【题型】填空题　【知识点】解析几何　【难度】easy
设$P$是以$F$为焦点的抛物线$y^2=4x$上的动点，$Q$是圆$(x-4)^2+y^2=1$上的动点，则$|PF|+|PQ|$的最小值为\_\_\_\_.

\vspace{0.2cm}
【解答】

\noindent \textbf{【答案】} $\boldsymbol{4}$

\vspace{0.2cm}
\noindent \textbf{【分析】} 根据抛物线的定义和圆的性质，转化成三点一线，即可求出最小值.

\vspace{0.2cm}
\noindent \textbf{【详解】} 根据题意，抛物线$y^2=4x$的准线为$x=-1$，设点$P$到准线的距离为$d$，则$|PF|=d$，

设圆心为点$D(4,0)$，则点$D$到准线的距离为$5$，

结合图象可知，$|PF|+|PQ|\geq |PF|+|PD|-1=d+|PD|-1\geq 5-1=4$，

当且仅当点$P$与点$O$重合，$P,Q,D$三点共线且点$Q$在$P,D$之间时，等号成立.

故答案为：$\boldsymbol{4}$.

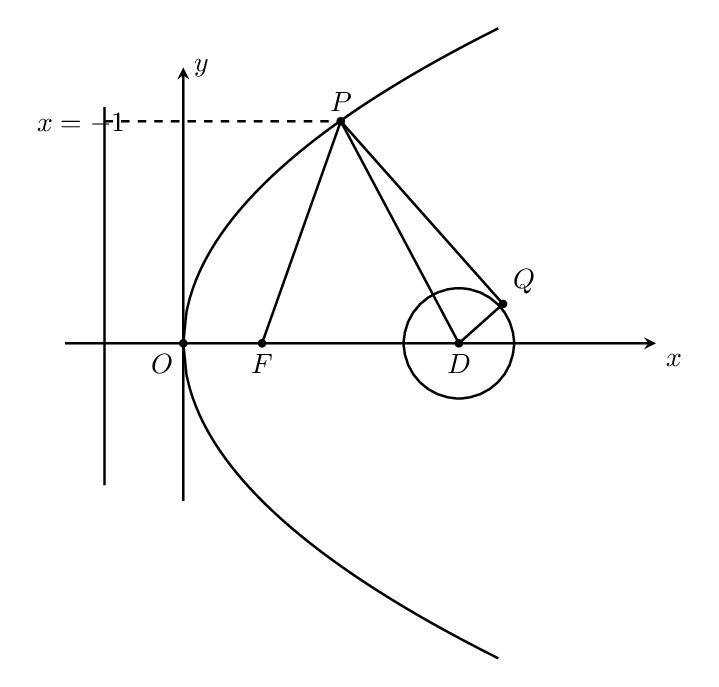